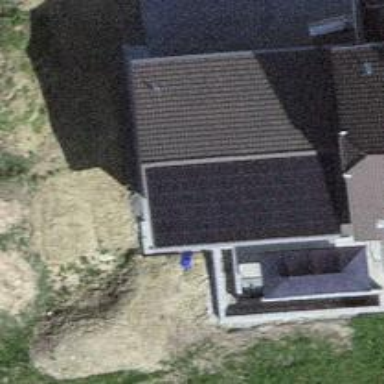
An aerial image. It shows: Solar power generator with photovoltaic panels.